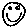
Label: smiley face